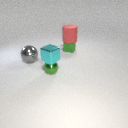
large red rubber cylinder above small green metal cube